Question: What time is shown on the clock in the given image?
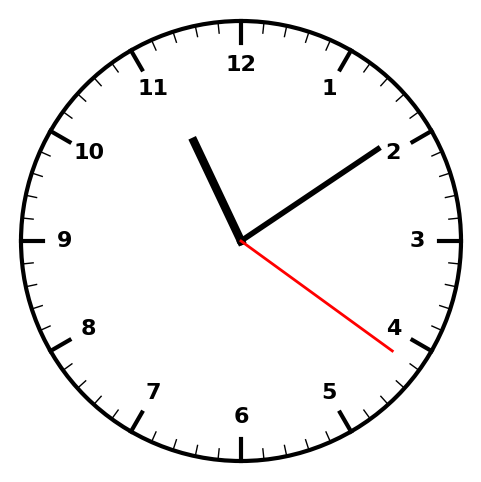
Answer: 11:09:21